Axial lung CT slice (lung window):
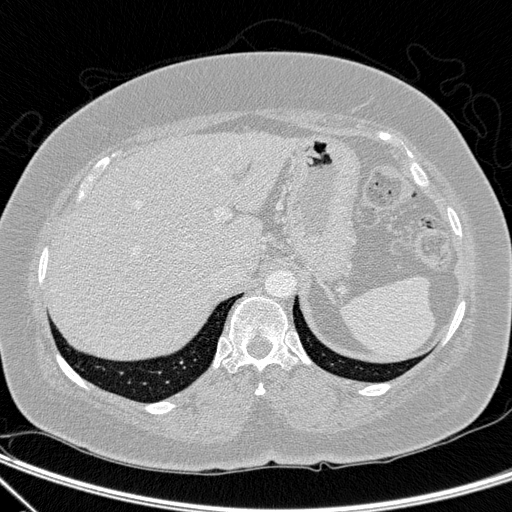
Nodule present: no